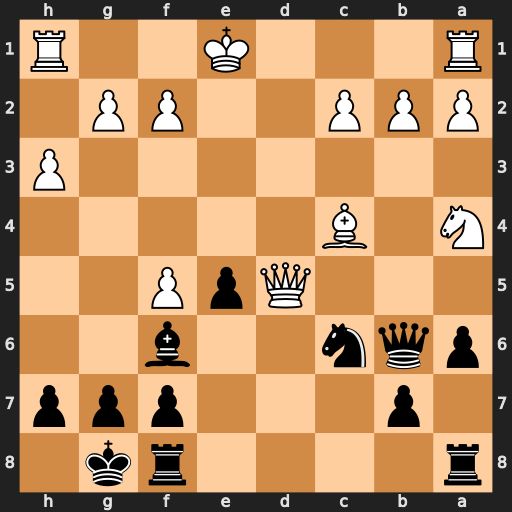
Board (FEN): r4rk1/1p3ppp/pqn2b2/3QpP2/N1B5/7P/PPP2PP1/R3K2R
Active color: b
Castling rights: KQ
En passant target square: -
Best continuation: Qb4+ c3 Qxa4